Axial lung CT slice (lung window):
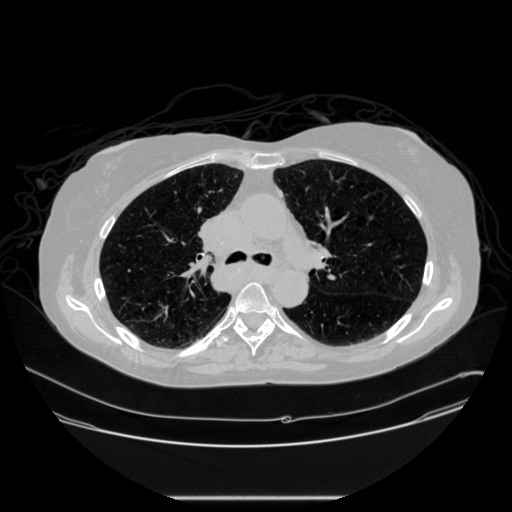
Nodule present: no